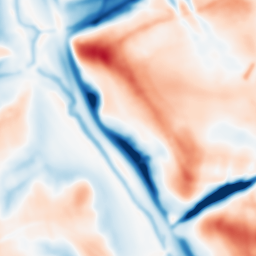
Category: multiscale
Decomposition family: dog_multiscale
Decomposition parameters: sigma_ratio: 2
n_scales: 3
base_sigma: 2
Upsampling method: lanczos
Upsampling parameters: scale: 2
Upsampling scale: 2